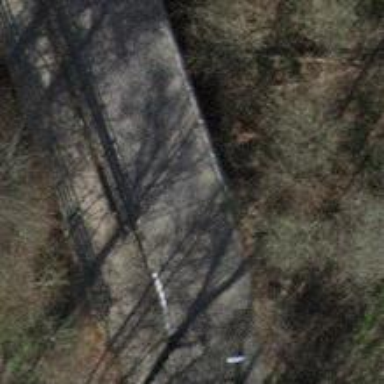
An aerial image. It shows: Residential road with asphalt surface and bridge. The road has separate sidewalk.